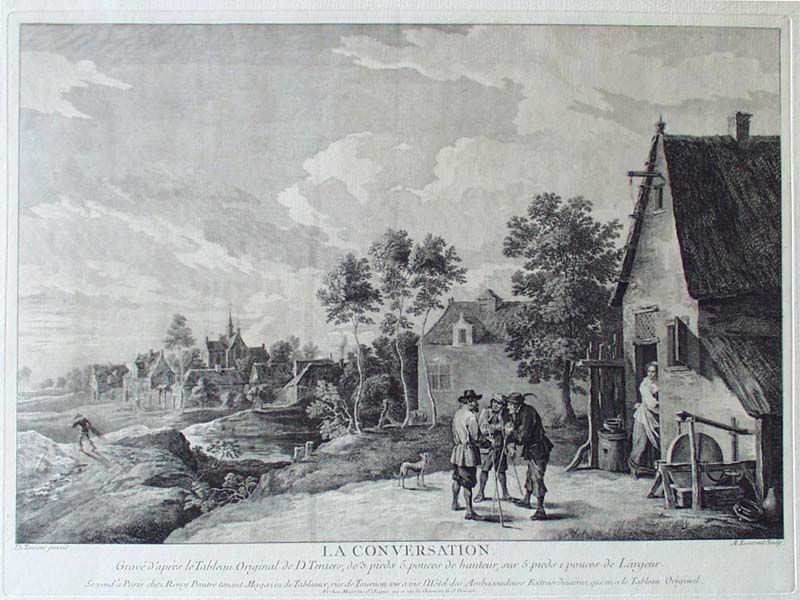
Titel: La conversation
Künstler: André Laurent
Standort: Karlsruhe
Institution: Staatliche Kunsthalle Karlsruhe
Schlagwörter: baum, felsen, gruppe, himmel, mann, meer, schatten, wasser, weiß, wolken, bäume, kirchturm, landschaft, menschen, see, stadt, fenster, frankreich, frau, grau, holz, hut, hüte, licht, männer, reden, schwarz, skizze, straße, stroh, tür, zeichnung, dach, gebäude, haus, hund, weg, wiese, zaun, gespräch, alte, stein, bild, männergruppe, niederlande, feld, häuser, hügel, mühle, hütte, kirche, land, drei, blatt, bauern, brunnen, genre, kamin, landleben, schornstein, stock, krug, topf, magd, schrift, welle, naturalismus, ort, unterhaltung, gehstock, stab, fels, dorf, giebel, mauer, grafik, graphik, türe, idylle, platz, französisch, rad, fluß, romantik, sprechen, bretter, bauer, tor, eingang, fensterladen, spanisch, kran, idyllisch, druck, druckgrafik, radierung, stich, titel, illustration, schwarzweiß, text, stöcke, fass, hausfrau, untertitel, ländlich, lanschaft, wanderer, siedlung, graben, diskussion, kupferstich, graustufen, durck, bildunterschrift, aufzug, bäuerlich, flamen, gehstöcke, schleifstein, werkbank, dörflich, galgen, farm, konversation, austausch, mühlstein, schleifmaschine, conversation, gepräch, schaut, la, diennerin, wort-bild, conservation, dorfrain, la conversation, malstein, swag, iwd0oqif0q, männergespräch